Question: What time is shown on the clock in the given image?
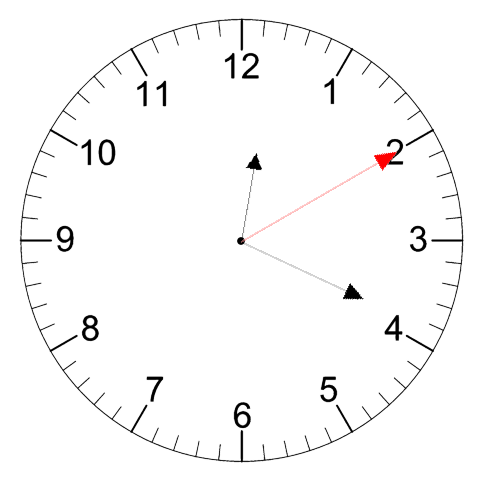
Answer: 12:19:10